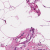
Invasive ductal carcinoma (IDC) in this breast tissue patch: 0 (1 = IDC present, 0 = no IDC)